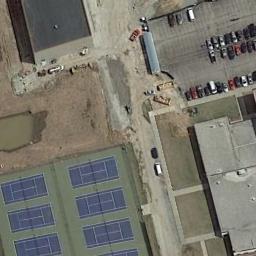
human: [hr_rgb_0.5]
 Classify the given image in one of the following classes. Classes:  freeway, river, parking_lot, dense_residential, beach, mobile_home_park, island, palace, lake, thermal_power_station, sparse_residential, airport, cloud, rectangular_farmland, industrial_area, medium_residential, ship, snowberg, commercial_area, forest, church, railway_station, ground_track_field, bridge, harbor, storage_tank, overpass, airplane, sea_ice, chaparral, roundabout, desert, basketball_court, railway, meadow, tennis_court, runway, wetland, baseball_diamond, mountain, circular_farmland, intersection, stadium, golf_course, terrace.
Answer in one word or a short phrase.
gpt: tennis_court